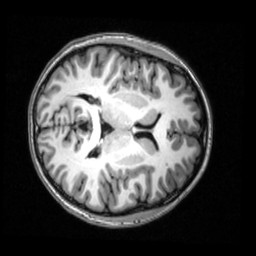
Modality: T1w
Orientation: axial
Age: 20
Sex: female
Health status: healthy
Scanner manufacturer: siemens
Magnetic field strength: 3 T
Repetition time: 2.53 s
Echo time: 0.00339 s